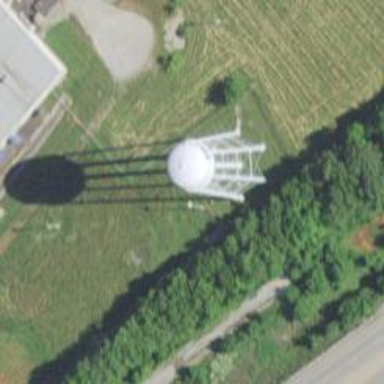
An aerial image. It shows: Water tower that is man-made.